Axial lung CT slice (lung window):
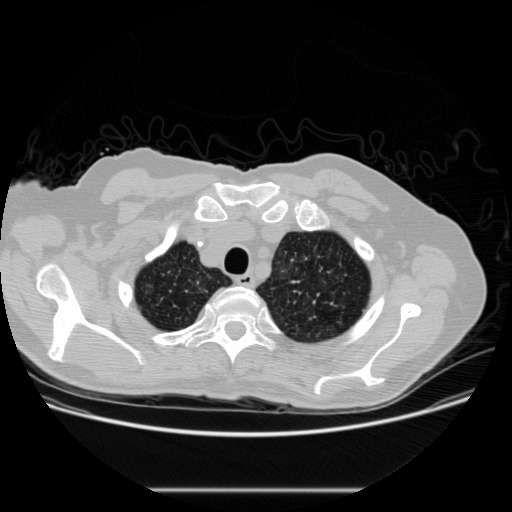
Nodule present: no